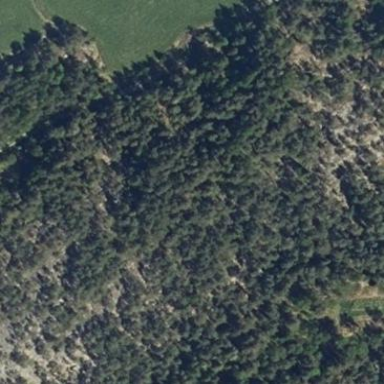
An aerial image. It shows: Beautiful woodland area.